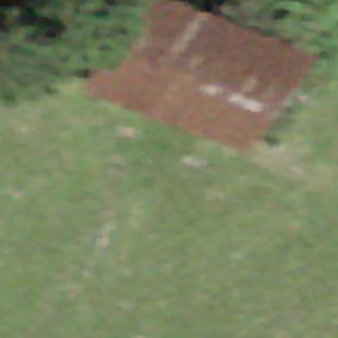
Label: other